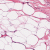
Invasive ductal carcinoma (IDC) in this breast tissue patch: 0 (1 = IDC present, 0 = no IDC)